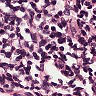
Metastatic tissue present: no